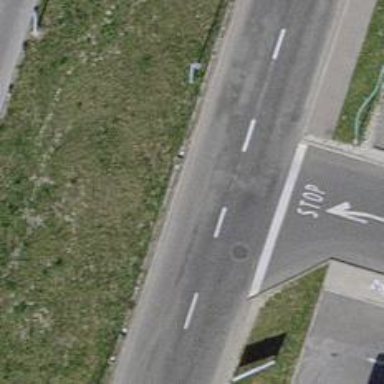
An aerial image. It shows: Asphalt service road designed specifically for buses.